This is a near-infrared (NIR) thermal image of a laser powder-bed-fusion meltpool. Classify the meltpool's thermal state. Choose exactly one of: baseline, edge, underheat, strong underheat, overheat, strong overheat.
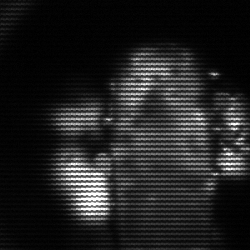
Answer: strong underheat